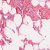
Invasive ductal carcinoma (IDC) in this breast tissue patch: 0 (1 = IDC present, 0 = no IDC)